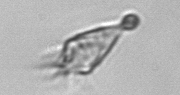
Label: Paratontonia_gracillima